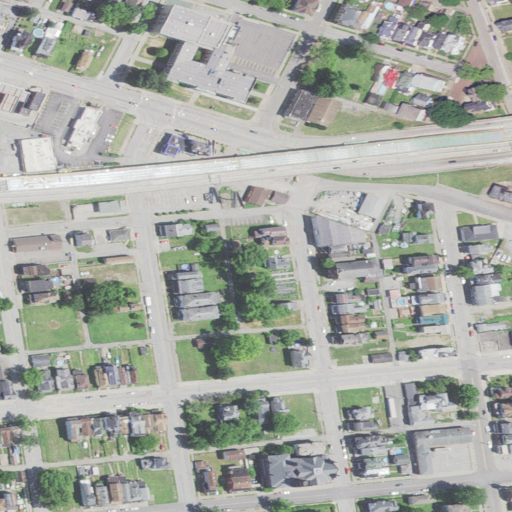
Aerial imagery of island in West Virginia named Wheeling Island containing high intensity development, medium intensity development, low intensity development, and open development